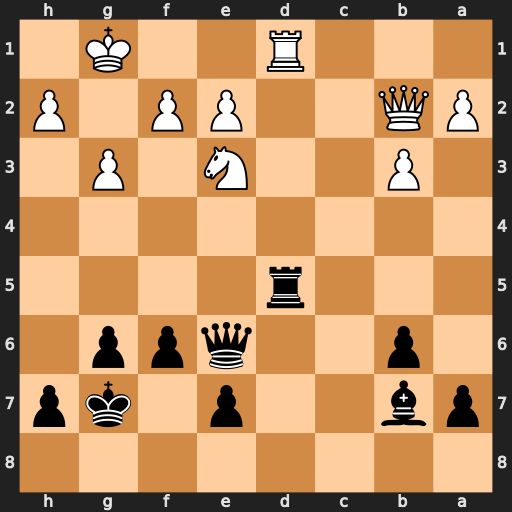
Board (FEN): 8/pb2p1kp/1p2qpp1/3r4/8/1P2N1P1/PQ2PP1P/3R2K1
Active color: b
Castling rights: -
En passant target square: -
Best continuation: Rxd1+ Nxd1 Qd5 f3 Qxd1+